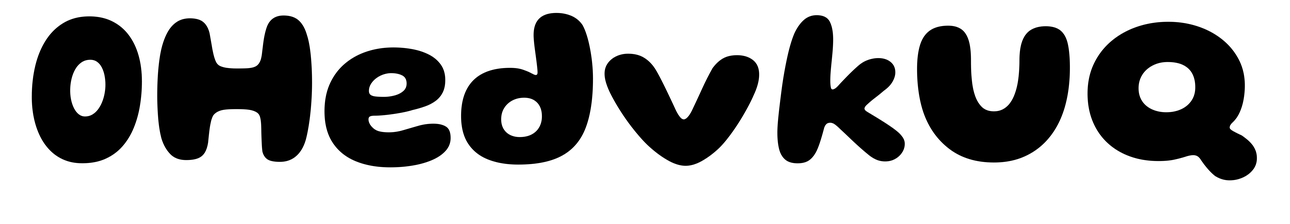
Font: Gluten_Bold